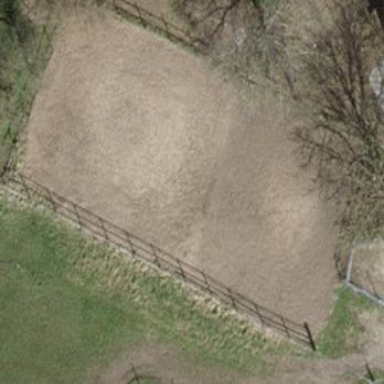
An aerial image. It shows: Equestrian pitch used for leisure and sports activities.